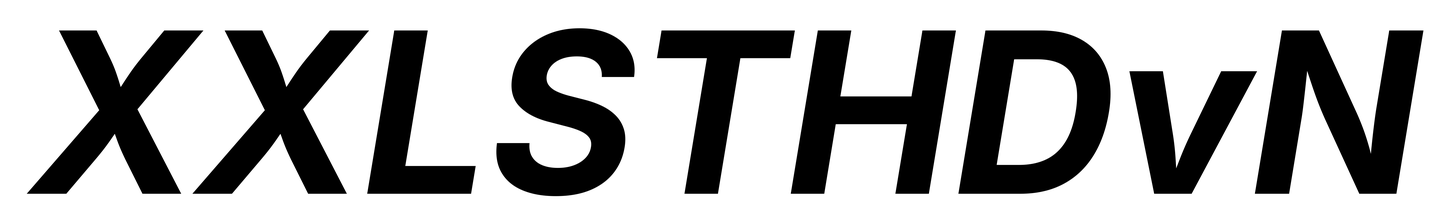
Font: Inter-Italic_Bold_Italic